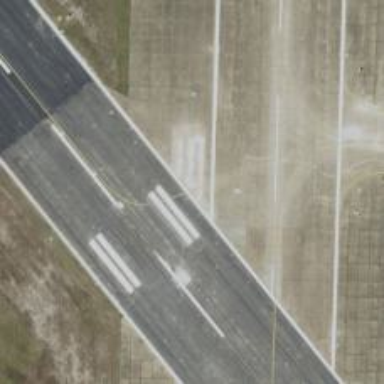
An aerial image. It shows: View of taxiway at the airport.